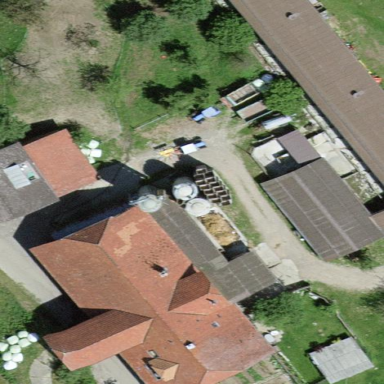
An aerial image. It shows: Farm building.